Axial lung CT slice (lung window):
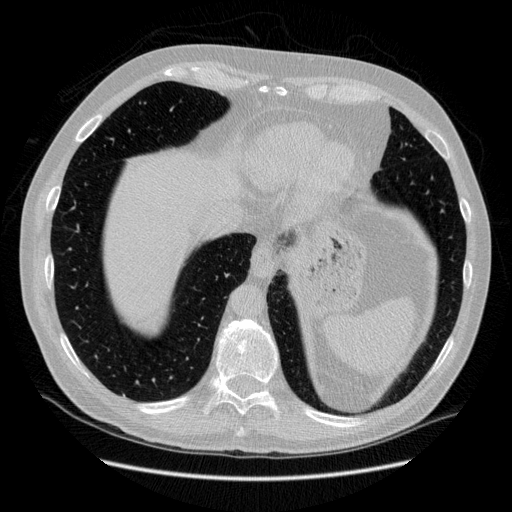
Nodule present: no